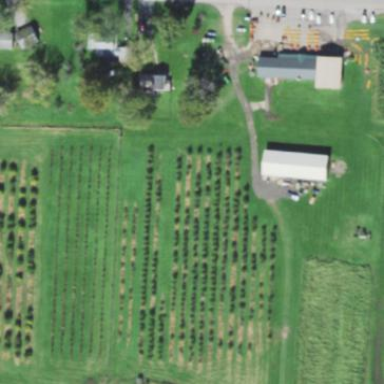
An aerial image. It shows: Orchard.